Aerial crown-view tile of a tropical tree (Barro Colorado Island, Panama), acquired 20250616:
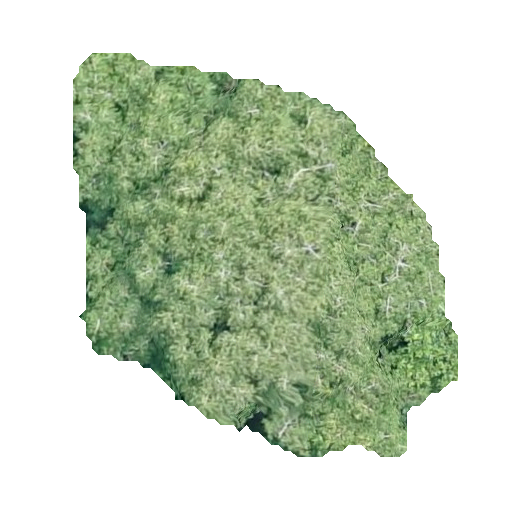
Species: Virola surinamensis
GBIF accepted scientific name: Virola surinamensis
Crown area: 163.674 m²